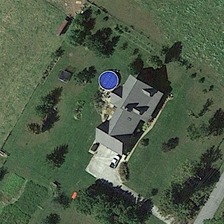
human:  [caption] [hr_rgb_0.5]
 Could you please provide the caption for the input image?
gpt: green meadows with some scattered green trees are around a building .

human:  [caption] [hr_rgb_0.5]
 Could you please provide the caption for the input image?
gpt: green meadows with some scattered green trees are around a building .

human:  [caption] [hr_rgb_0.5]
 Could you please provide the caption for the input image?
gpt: two roads pass through the green, trees are on both sides of them .

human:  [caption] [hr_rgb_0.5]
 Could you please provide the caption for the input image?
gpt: a house are on the light green ground and two cars are parked at the gate .

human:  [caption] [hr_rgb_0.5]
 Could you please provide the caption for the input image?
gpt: two roads pass through the green, trees are on both sides of them .